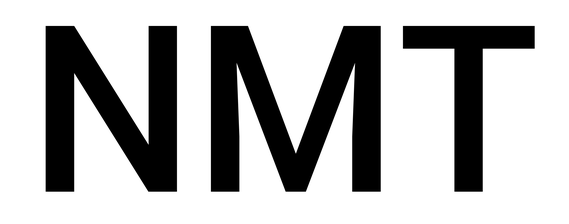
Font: Roboto_Medium